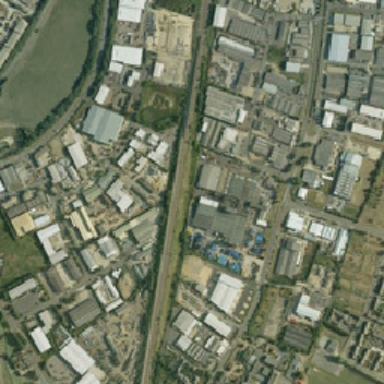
Industrial parks on the street are neatly arranged .